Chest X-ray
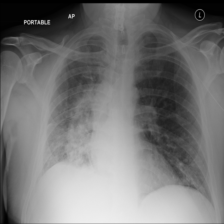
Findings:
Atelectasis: negative
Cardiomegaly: negative
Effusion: negative
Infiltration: positive
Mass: negative
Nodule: negative
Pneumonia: negative
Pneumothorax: negative
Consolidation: negative
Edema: negative
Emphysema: negative
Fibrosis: negative
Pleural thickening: negative
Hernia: negative